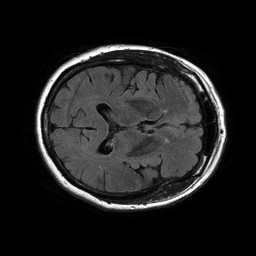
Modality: FLAIR
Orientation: axial
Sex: female
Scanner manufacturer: philips
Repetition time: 11 s
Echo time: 0.125 s